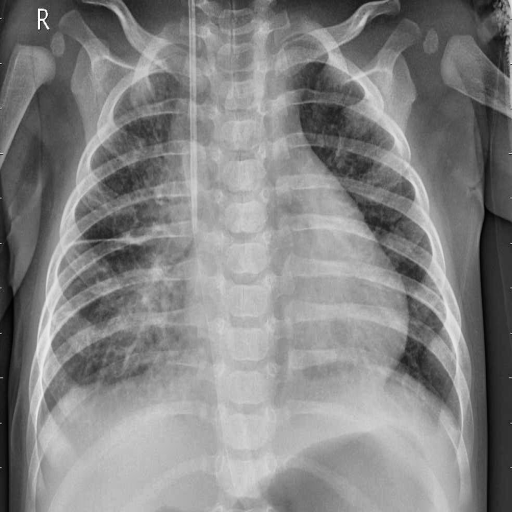
Finding: PNEUMONIA